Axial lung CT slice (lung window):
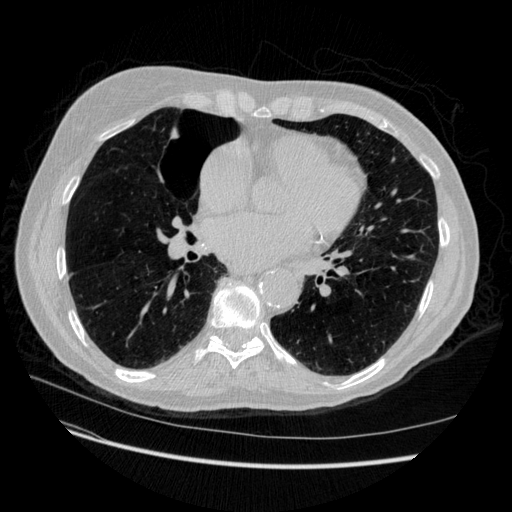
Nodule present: no